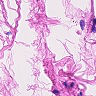
Metastatic tissue present: no